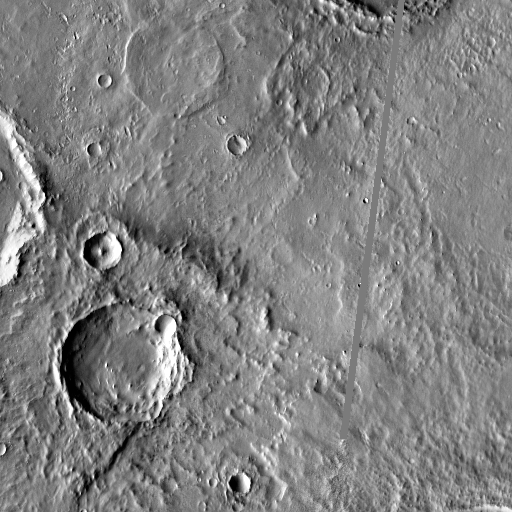
Crater classes present: Background, Other, Layered, Buried, Secondary